Question: I am using bootstrap 3.3 in my project, I would like to style the photo using CSS. please guide me how can to do this?
The preview (what I need):

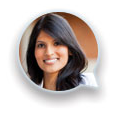
Answer: You can do this using 'svg''s 'clipPath' and 'filter's for the 'box-shadow'.
---
The co-ordinates for the triangle were calculated using the formula for a co-ordinate on a circle:
'(x, y) = (r x cos(th), r x sin(th))' where, 'r' is the radius of a circle and 'th' is the angle.
The co-ordinate that is not on the circle was assumed to be a co-ordinate on a circle with radius '55px', which is '5px' more than the original circle's radius('50px').
---
### Complete Explaination:

### My favourite part - Math:
'''
(x1, y1) = (ra x cos(th), ra x sin(th))
= (50px x cos(30deg), 50px x sin(30deg))
= (43.30px, 25px)
(a1, b1) = (rb x cos(th), rb x sin(th))
= (55px x cos(40deg), 55px x sin(40deg))
= (42.13px, 35.35px)
(x2, y2) = (ra x cos(th), ra x sin(th))
= (50px x cos(50deg), 50px x sin(50deg))
= (32.14px, 38.30px)
######################################################################################################
## ##
## At this point, these co-ordinates' origin is the center of the circle, but we need it to be the ##
## top left corner, so we add the radius of the circle to the co-ordinates as well. ##
## ##
######################################################################################################
(ra + x1, ra + y1) = (50px + 43.30px, 50px + 25px) = (93.30px, 75px)
(rb + a1, rb + b1) = (55px + 42.13px, 55px + 35.35px) = (97.13px, 90.35px)
(ra + x2, ra + y2) = (50px + 32.14px, 50px + 38.30px) = (82.14px, 88.30px)
'''
Now, compare the co-ordinates '(93.30px, 75px)', '(97.13px, 90.35px)' and '(82.14px, 88.30px)' with 'M93,75 L97,90 L82,88'.
So, that's how I calculated the co-ordinates.
---
'''
<svg width="125" height="120" viewBox="-12 -8 124 124">
<defs>
<clipPath id="shape">
<path d="M50,50 m-50,0 a50,50 0 0,0 82,38 M93,75 L97,90 L82,88 M0,50 a50,50 0 1,1 93,25z M0,50 L93,75 L82,88z" />
</clipPath>
<filter id="boxshadow" width="140%" height="140%">
<feGaussianBlur in="SourceAlpha" stdDeviation="6" />
<feOffset dx="0" dy="5" result="offsetblur" />
<feMerge>
<feMergeNode/>
<feMergeNode in="SourceGraphic" />
</feMerge>
</filter>
</defs>
<path filter="url(#boxshadow)" d="M50,50 m-50,0 a50,50 0 0,0 82,38 M93,75 L97,90 L82,88 M0,50 a50,50 0 1,1 93,25" fill="none" stroke="#F3FEF8" stroke-width="5" stroke-miterlimit="4" stroke-linejoin="round" stroke-linecap="round" />
<image clip-path="url(#shape)" xlink:href="http://www.lorempixel.com/100/100" width="100" height="100" x="0" y="0" />
</svg>
'''
---
### Applying this effect to multiple images:
The 'clipPath' and 'filter' are in 'defs' tags, which means you are defining them and they only need to be defined once if you wish to use them multiple times on your page.
Also, the 'path' element with 'id="border"' is always going to be same for identical image sizes and to re-use it on the page you could use the 'use' tag giving it a reference of the original 'path' element like so:
'''
<use xlink:href="#border" />
'''
So, you don't have to repeat the same 'path' element everytime you add a border.
'''
<svg width="0" height="0">
<defs>
<clipPath id="shape">
<path d="M50,50 m-50,0 a50,50 0 0,0 82,38 M93,75 L97,90 L82,88 M0,50 a50,50 0 1,1 93,25z M0,50 L93,75 L82,88z" />
</clipPath>
<filter id="boxshadow" width="140%" height="140%">
<feGaussianBlur in="SourceAlpha" stdDeviation="6" />
<feOffset dx="0" dy="5" result="offsetblur" />
<feMerge>
<feMergeNode/>
<feMergeNode in="SourceGraphic" />
</feMerge>
</filter>
</defs>
</svg>
<svg width="125" height="120" viewBox="-12 -8 124 124">
<path id="border" filter="url(#boxshadow)" d="M50,50 m-50,0 a50,50 0 0,0 82,38 M93,75 L97,90 L82,88 M0,50 a50,50 0 1,1 93,25" fill="none" stroke="#F3FEF8" stroke-width="5" stroke-miterlimit="4" stroke-linejoin="round" stroke-linecap="round" />
<image clip-path="url(#shape)" xlink:href="http://www.lorempixel.com/100/100" width="100" height="100" x="0" y="0" />
</svg>
<svg width="125" height="120" viewBox="-12 -8 124 124">
<use xlink:href="#border" />
<image clip-path="url(#shape)" xlink:href="http://www.lorempixel.com/100/100" width="100" height="100" x="0" y="0" />
</svg>
<svg width="125" height="120" viewBox="-12 -8 124 124">
<use xlink:href="#border" />
<image clip-path="url(#shape)" xlink:href="http://www.lorempixel.com/100/100" width="100" height="100" x="0" y="0" />
</svg>
<svg width="125" height="120" viewBox="-12 -8 124 124">
<use xlink:href="#border" />
<image clip-path="url(#shape)" xlink:href="http://www.lorempixel.com/100/100" width="100" height="100" x="0" y="0" />
</svg>
<svg width="125" height="120" viewBox="-12 -8 124 124">
<use xlink:href="#border" />
<image clip-path="url(#shape)" xlink:href="http://www.lorempixel.com/100/100" width="100" height="100" x="0" y="0" />
</svg>
<svg width="125" height="120" viewBox="-12 -8 124 124">
<use xlink:href="#border" />
<image clip-path="url(#shape)" xlink:href="http://www.lorempixel.com/100/100" width="100" height="100" x="0" y="0" />
</svg>
<svg width="125" height="120" viewBox="-12 -8 124 124">
<use xlink:href="#border" />
<image clip-path="url(#shape)" xlink:href="http://www.lorempixel.com/100/100" width="100" height="100" x="0" y="0" />
</svg>
<svg width="125" height="120" viewBox="-12 -8 124 124">
<use xlink:href="#border" />
<image clip-path="url(#shape)" xlink:href="http://www.lorempixel.com/100/100" width="100" height="100" x="0" y="0" />
</svg>
'''